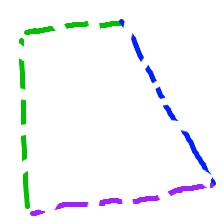
Shape: trapezoid